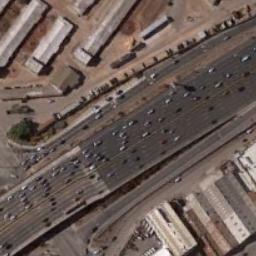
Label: freeway